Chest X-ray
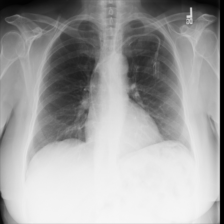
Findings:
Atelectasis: negative
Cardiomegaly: negative
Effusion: negative
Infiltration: negative
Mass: negative
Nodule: negative
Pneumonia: negative
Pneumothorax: negative
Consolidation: negative
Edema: negative
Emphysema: negative
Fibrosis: negative
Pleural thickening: negative
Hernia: negative